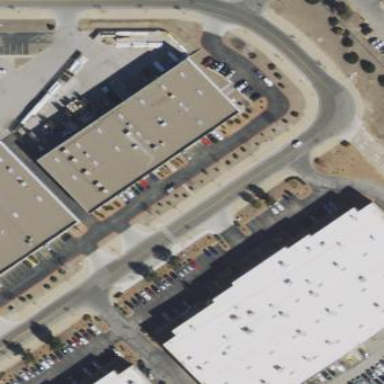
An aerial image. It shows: Warehouse.